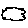
Label: cloud